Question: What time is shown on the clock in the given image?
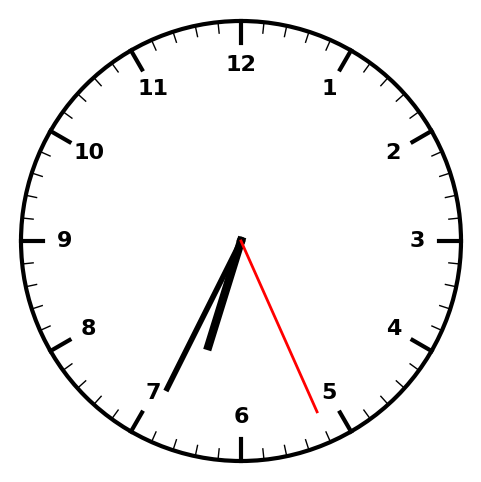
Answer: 06:34:26